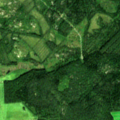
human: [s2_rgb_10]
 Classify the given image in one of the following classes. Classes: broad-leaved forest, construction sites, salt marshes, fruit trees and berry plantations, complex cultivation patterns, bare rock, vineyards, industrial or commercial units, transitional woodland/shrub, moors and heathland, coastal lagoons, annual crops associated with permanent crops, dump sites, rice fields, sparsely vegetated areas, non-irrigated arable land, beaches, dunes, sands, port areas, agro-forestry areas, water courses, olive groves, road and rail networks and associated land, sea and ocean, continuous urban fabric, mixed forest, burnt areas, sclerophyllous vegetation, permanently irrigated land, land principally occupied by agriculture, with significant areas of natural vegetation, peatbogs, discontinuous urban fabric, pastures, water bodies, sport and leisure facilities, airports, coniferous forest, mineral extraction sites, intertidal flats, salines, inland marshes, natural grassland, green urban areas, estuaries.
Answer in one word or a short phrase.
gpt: non-irrigated arable land, land principally occupied by agriculture, with significant areas of natural vegetation, coniferous forest, mixed forest, transitional woodland/shrub